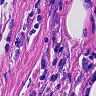
Metastatic tissue present: no